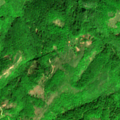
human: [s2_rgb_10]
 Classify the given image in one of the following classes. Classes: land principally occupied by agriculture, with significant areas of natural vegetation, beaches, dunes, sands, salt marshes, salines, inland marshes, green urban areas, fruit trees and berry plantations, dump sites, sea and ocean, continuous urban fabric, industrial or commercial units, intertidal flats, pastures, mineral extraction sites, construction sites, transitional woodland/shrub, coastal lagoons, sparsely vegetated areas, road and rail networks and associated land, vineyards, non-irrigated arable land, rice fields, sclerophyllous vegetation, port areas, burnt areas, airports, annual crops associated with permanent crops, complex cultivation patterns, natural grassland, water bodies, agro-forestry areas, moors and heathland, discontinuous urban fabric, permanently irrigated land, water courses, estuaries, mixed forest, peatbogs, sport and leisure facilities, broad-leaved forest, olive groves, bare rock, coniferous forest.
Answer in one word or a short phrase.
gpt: pastures, broad-leaved forest, transitional woodland/shrub